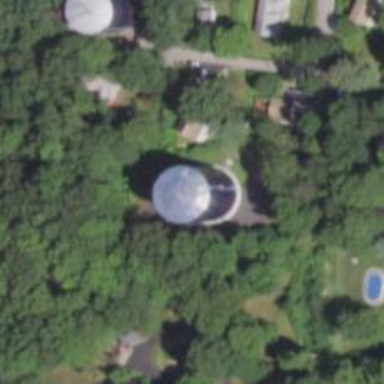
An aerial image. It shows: Water tower that is man-made.